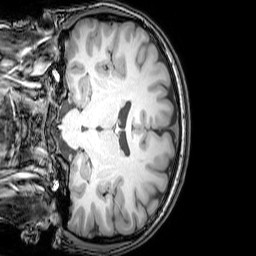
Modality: T1w
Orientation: coronal
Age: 24
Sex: female
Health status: healthy
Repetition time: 0.081 s
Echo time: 0.037 s